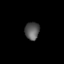
Tissue: lung
Cell type: Epithelial cells
Senescence score: 0.5804
Nuclear area (px): 247
Mean DAPI intensity: 88.53